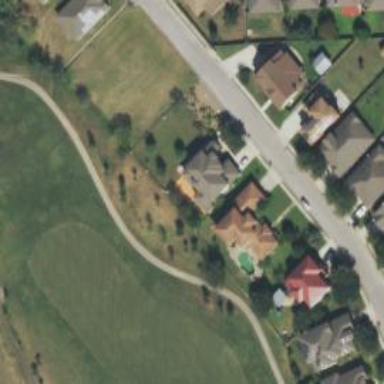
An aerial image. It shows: Golf cartpath that is also road path.